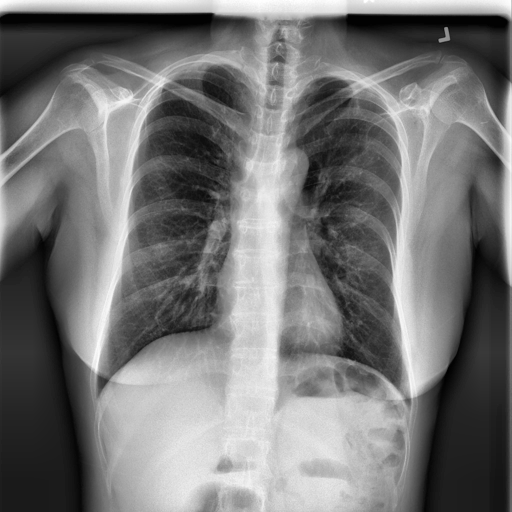
Finding: NORMAL